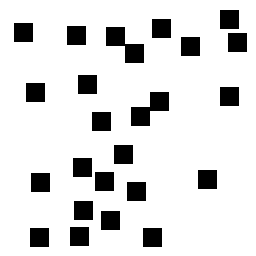
Squares: 25
Triangles: 0
Stars: 0
Total shapes: 25